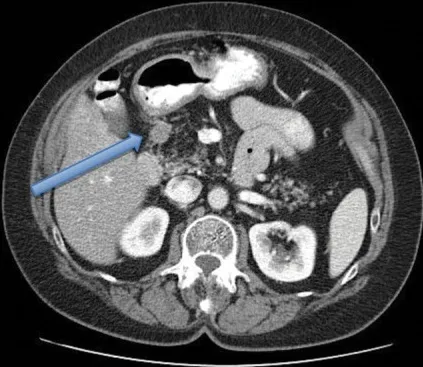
Computed tomography scan showing a 2 cm mass (arrow) in the pancreaticoduodenal groove near D1-D2.
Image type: radiology (ct)